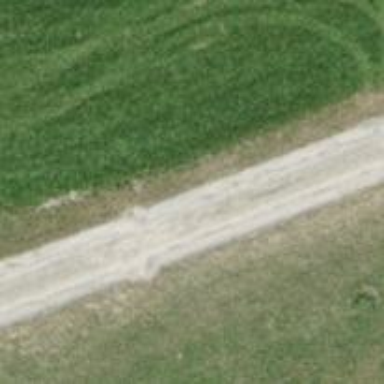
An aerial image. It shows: Gravel track with agricultural land on the side. The track is of grade2 quality.